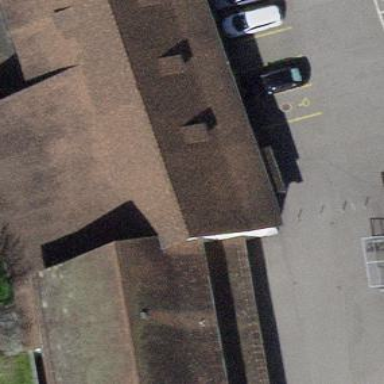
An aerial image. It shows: School building.